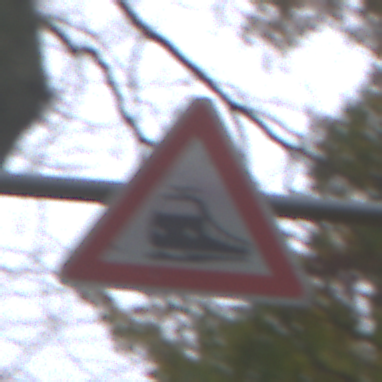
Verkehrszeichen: Bahnuebergang
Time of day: Midday
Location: Outdoor (Nature)
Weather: Overcast
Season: Autumn
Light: Natural